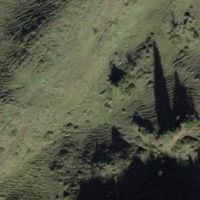
EUNIS habitat code: 23
Species observed at this site:
Astrantia minor